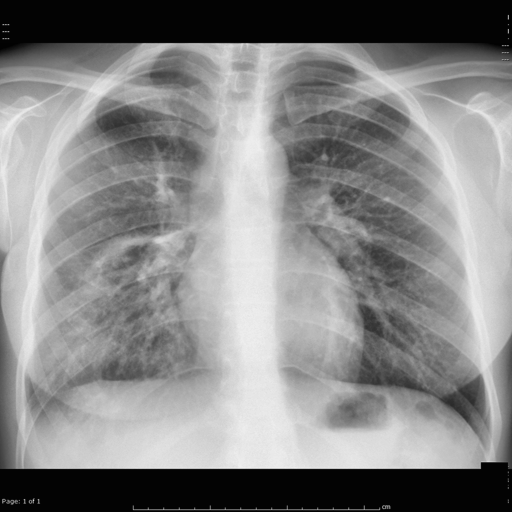
Finding: TUBERCULOSIS